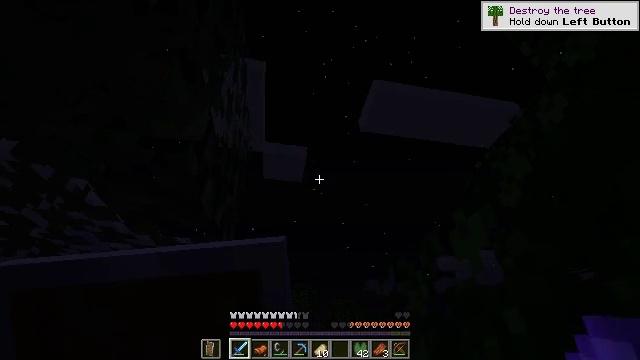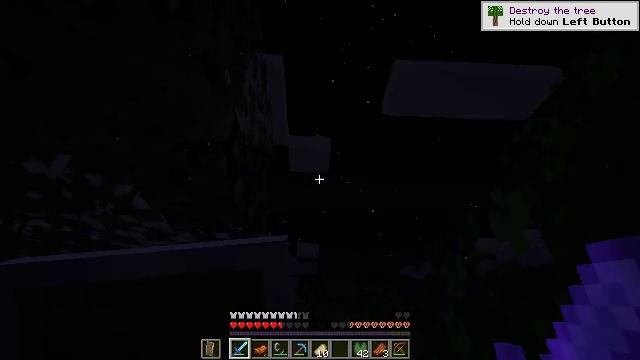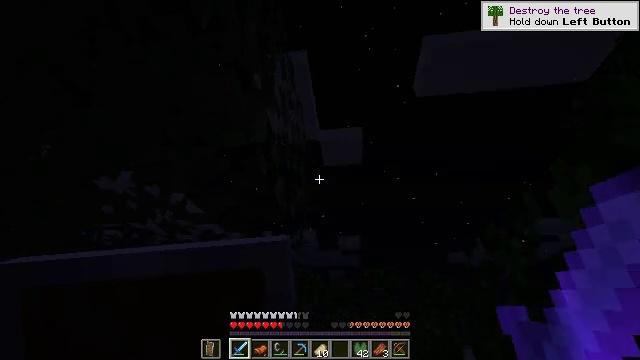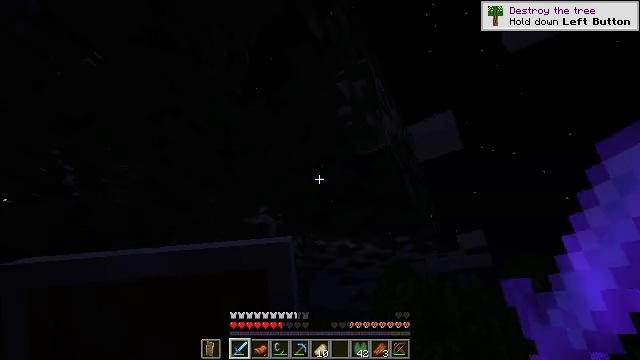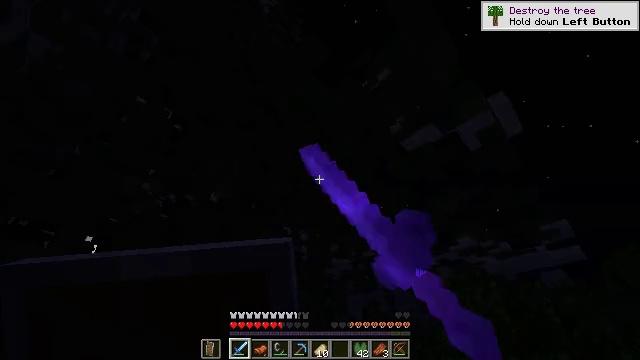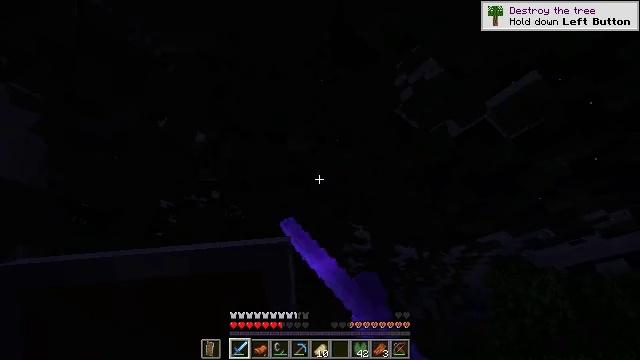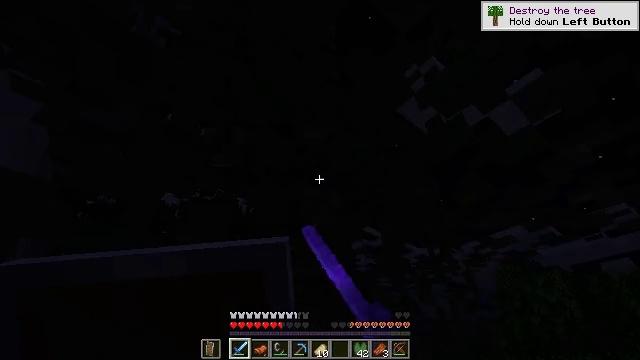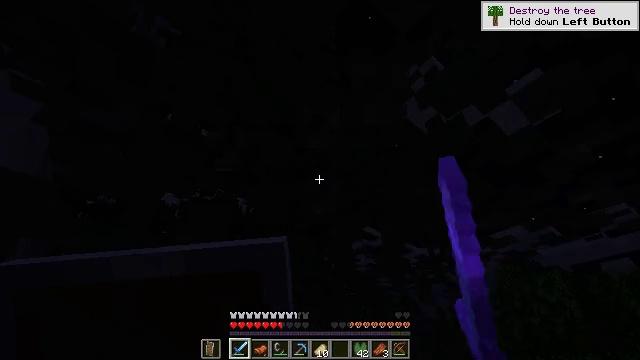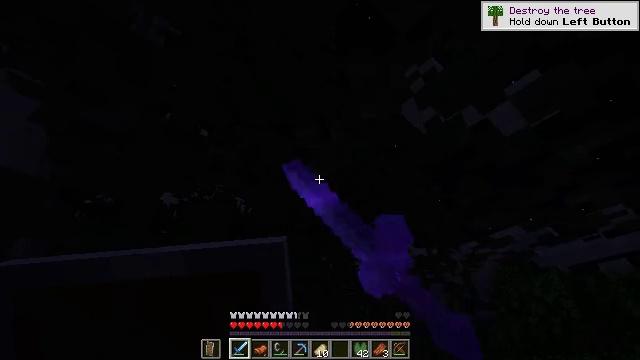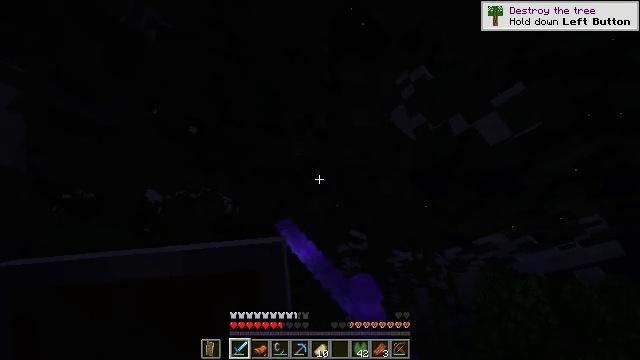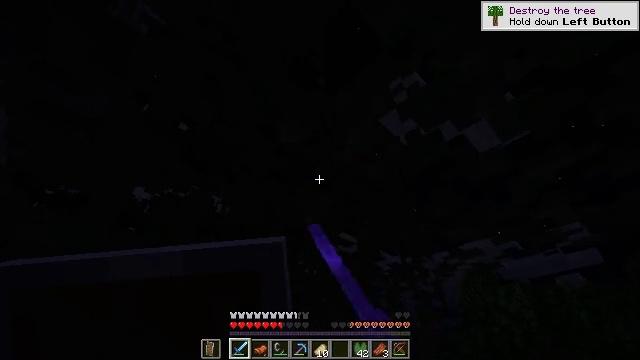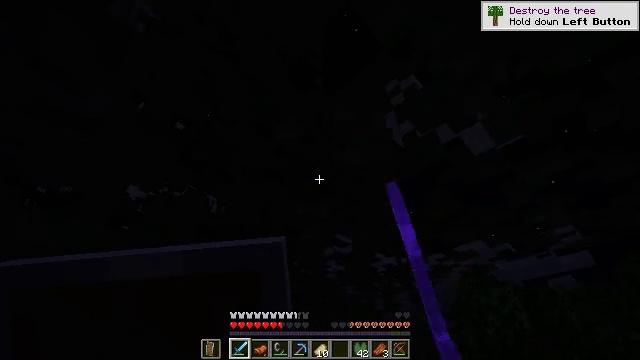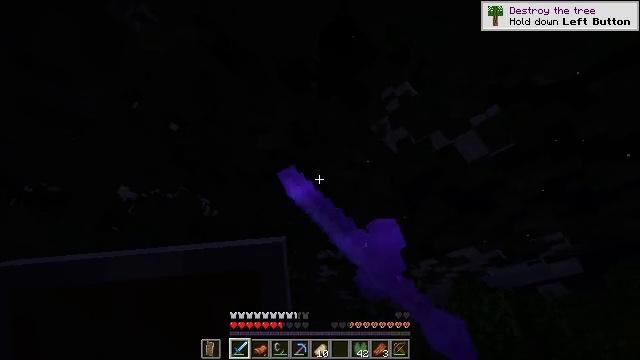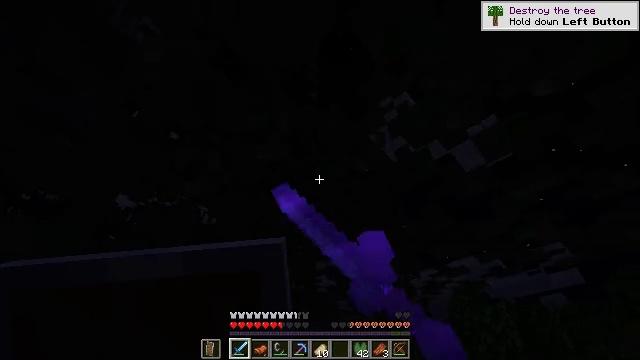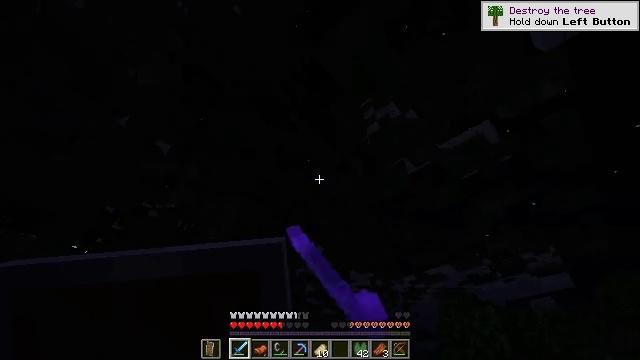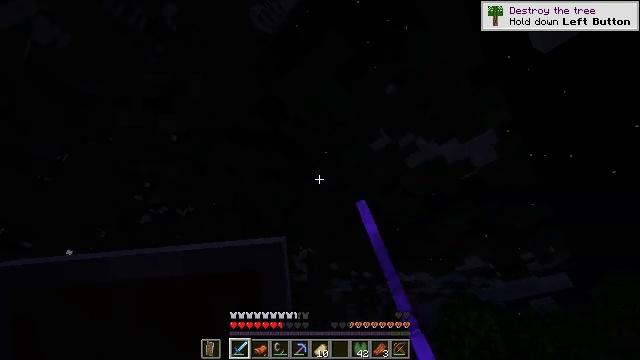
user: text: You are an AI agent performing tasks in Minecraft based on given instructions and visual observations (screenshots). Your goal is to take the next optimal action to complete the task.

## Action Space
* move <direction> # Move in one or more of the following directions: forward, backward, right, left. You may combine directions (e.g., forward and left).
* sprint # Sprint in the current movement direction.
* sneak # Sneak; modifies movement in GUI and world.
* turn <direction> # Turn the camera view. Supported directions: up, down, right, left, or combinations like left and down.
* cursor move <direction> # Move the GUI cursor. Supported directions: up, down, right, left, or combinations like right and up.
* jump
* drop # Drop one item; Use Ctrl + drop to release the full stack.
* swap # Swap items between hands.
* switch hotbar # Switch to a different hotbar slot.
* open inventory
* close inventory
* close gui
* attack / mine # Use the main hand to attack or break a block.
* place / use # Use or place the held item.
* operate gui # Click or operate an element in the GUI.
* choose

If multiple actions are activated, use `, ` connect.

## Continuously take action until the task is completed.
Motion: motion action
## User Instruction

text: Remove birch leaves from trees.
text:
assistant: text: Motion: move forward, turn left and down, attack / mine
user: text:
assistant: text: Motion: move forward, turn left and down, attack / mine
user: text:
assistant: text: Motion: move forward, turn left and up, attack / mine
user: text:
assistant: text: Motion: move forward, turn left and up, attack / mine
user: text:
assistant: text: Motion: move forward and move right, turn left, attack / mine
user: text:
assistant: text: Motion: move forward and move right, attack / mine
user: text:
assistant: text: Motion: move forward and move right, attack / mine
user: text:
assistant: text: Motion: move forward and move right, attack / mine
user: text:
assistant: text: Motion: move forward and move right, turn right, attack / mine
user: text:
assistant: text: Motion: move forward and move right, turn right, attack / mine
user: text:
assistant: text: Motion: move right, turn right, attack / mine
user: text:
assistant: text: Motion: move right, turn right, attack / mine
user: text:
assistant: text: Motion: move right, turn right and up, attack / mine
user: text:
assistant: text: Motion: move right, attack / mine
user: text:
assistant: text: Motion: move right, attack / mine
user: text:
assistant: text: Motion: move right, attack / mine
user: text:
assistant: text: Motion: move right, attack / mine
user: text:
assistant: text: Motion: move right, attack / mine
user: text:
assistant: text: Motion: move right, attack / mine
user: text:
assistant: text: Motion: move right, attack / mine
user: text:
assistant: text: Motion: move right, attack / mine
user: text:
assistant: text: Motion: move right, attack / mine
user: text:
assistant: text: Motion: move right, attack / mine
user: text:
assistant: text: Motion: move right, turn left and down, attack / mine
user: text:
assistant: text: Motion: move right, turn left, attack / mine
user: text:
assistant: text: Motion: move right, attack / mine
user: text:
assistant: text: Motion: move right, attack / mine
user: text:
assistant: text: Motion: move right, attack / mine
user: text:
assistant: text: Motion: move right, attack / mine
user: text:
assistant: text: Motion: move right, attack / mine